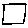
Label: square